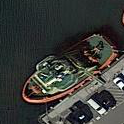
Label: civil